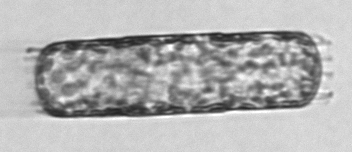
Label: Stephanopyxis